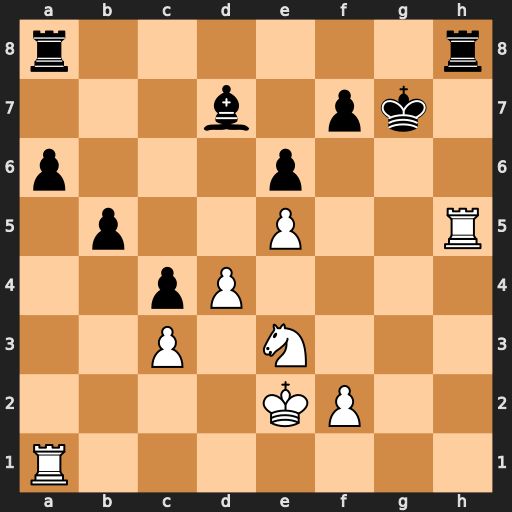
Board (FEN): r6r/3b1pk1/p3p3/1p2P2R/2pP4/2P1N3/4KP2/R7
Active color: w
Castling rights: -
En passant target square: -
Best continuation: Rg1+ Kf8 Rxh8+